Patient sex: M
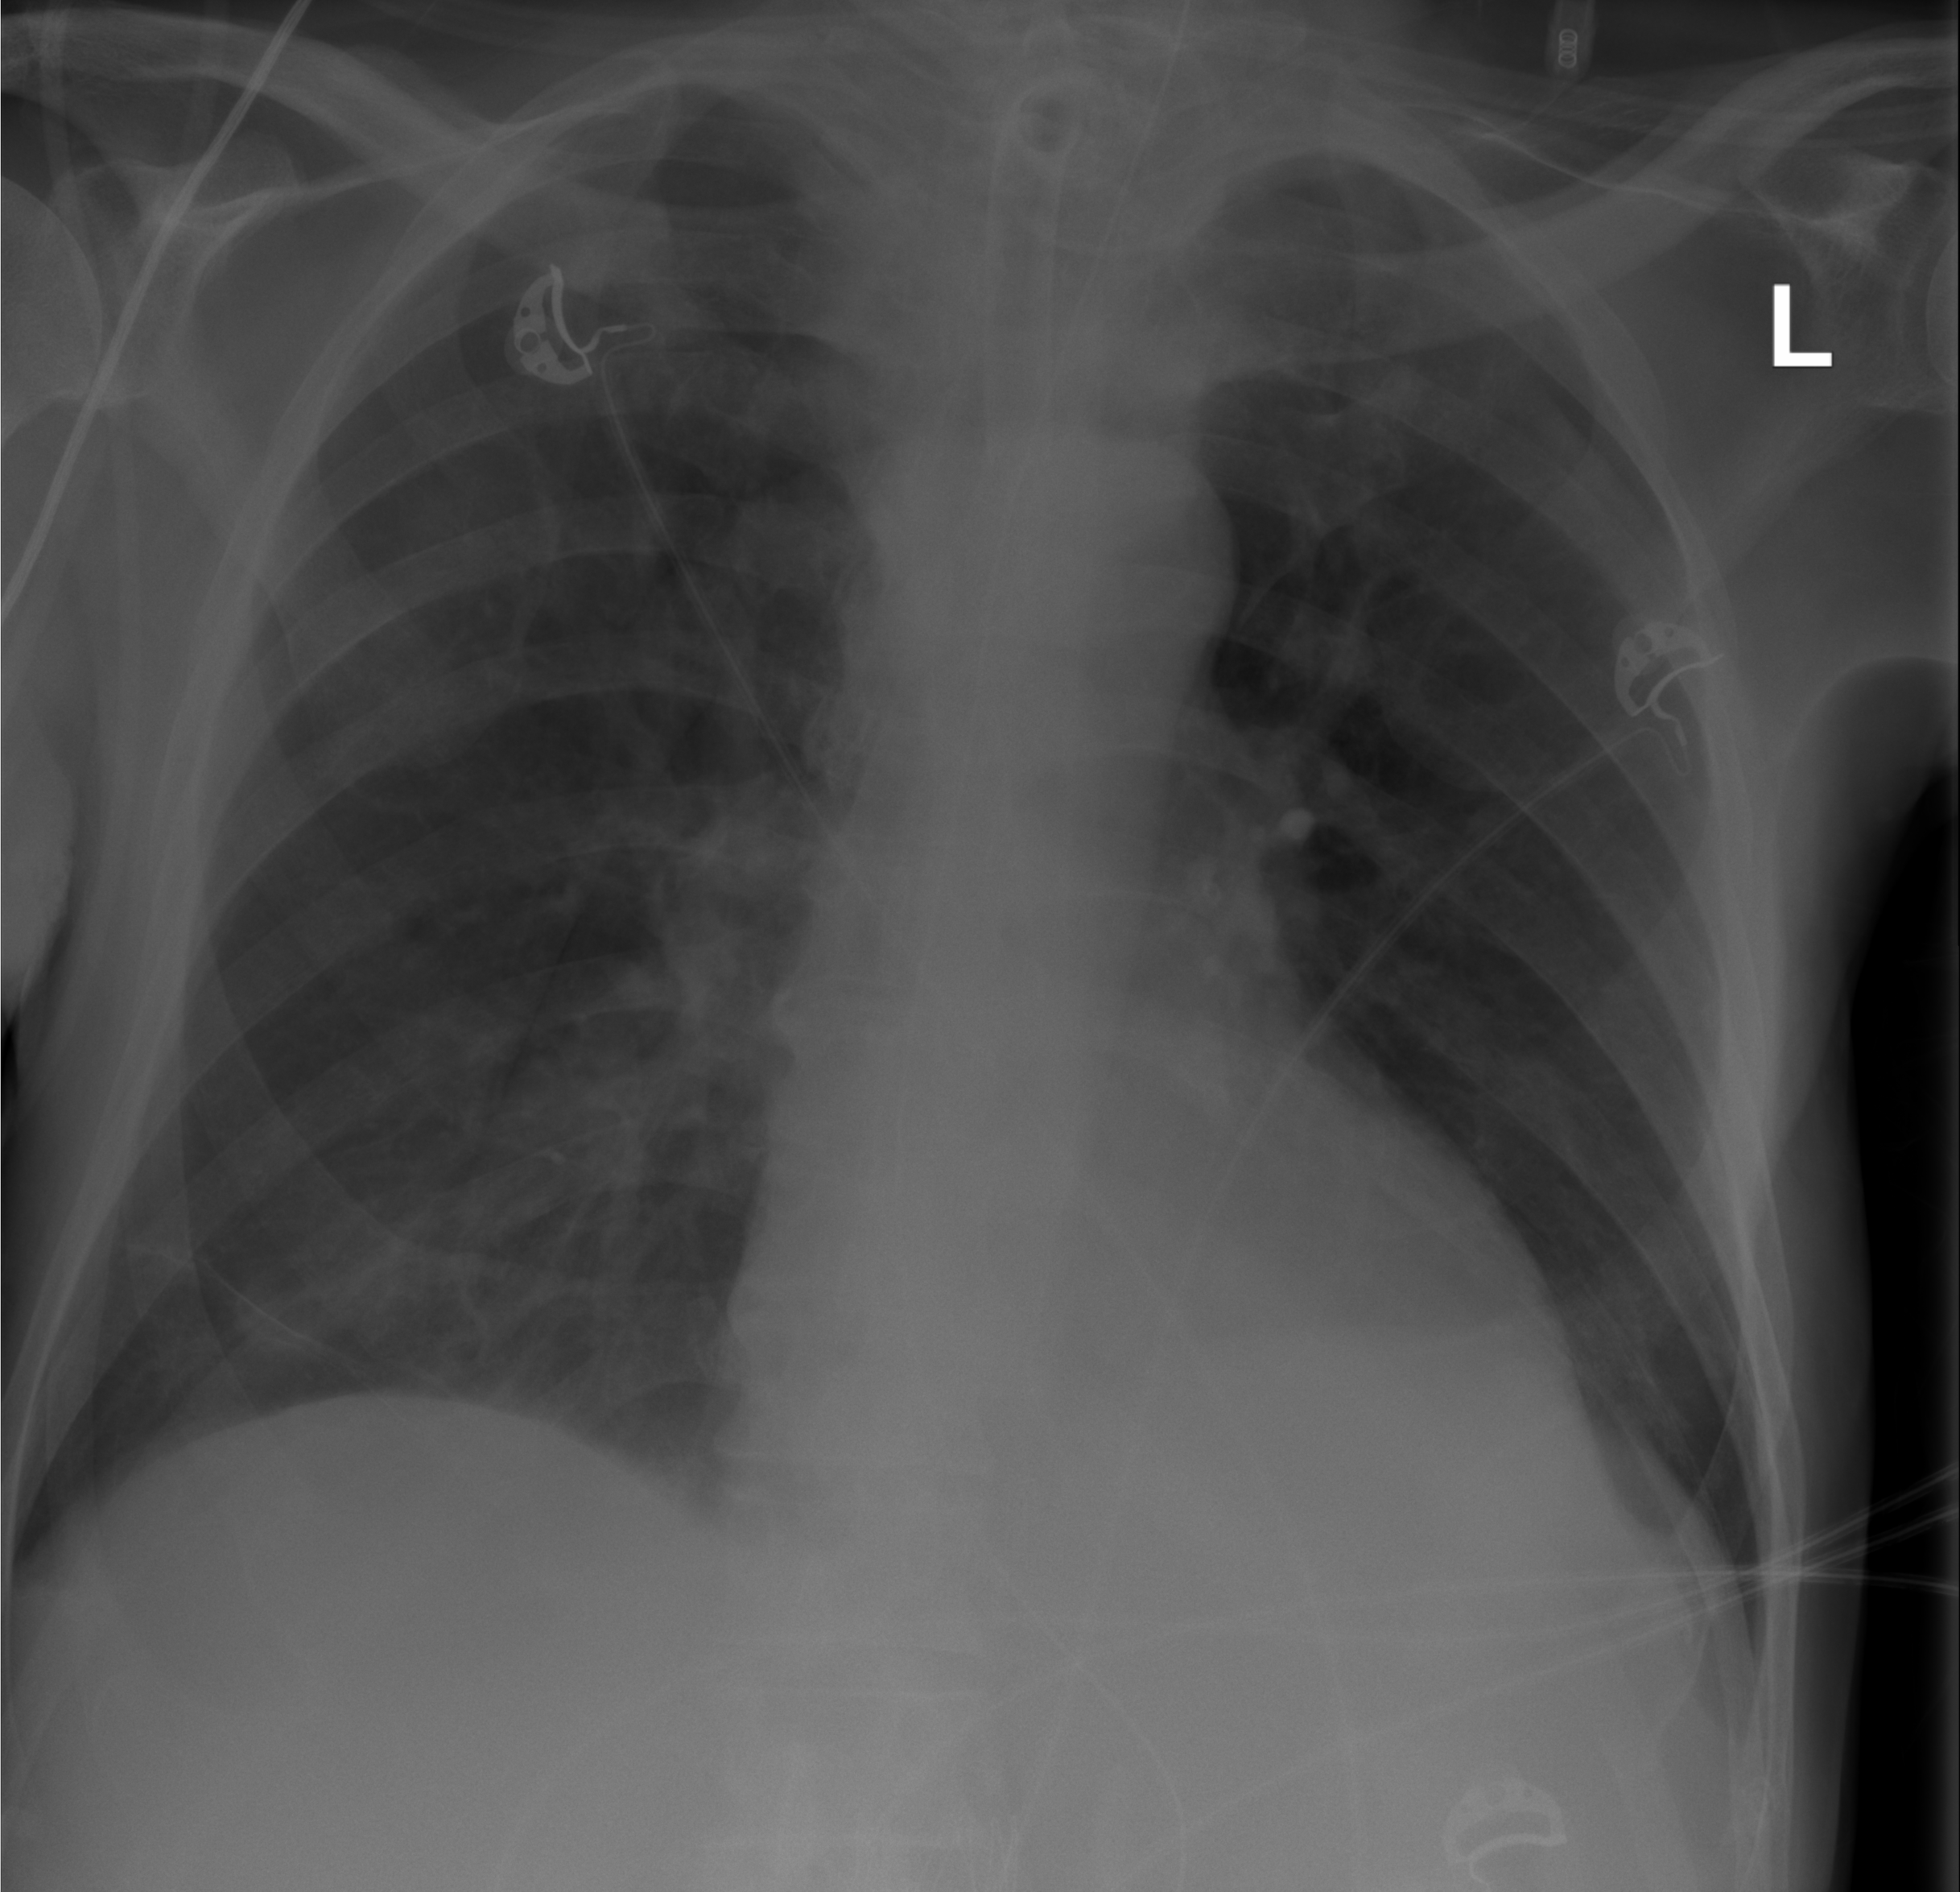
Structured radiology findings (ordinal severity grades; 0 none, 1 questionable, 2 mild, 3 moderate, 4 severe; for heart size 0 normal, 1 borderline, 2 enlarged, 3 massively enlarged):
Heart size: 1
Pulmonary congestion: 0
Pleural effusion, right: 2
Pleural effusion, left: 2
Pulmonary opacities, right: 0
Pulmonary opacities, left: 0
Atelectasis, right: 1
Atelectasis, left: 2